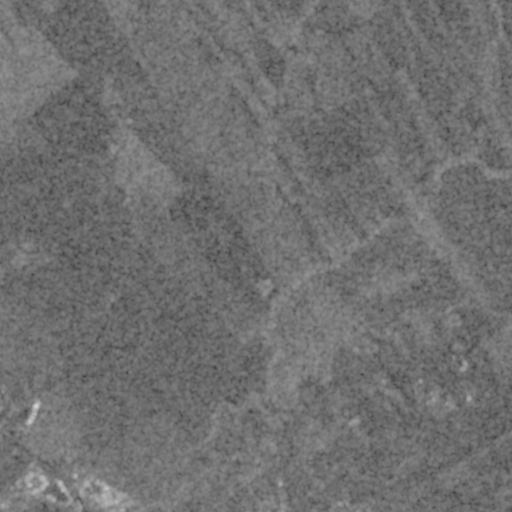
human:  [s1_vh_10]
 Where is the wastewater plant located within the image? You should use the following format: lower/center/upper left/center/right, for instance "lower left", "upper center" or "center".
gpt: The wastewater plant is located in the lower left of the image.
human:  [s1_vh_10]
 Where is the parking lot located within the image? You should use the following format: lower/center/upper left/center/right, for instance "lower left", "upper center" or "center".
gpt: There is no parking lot in the image.

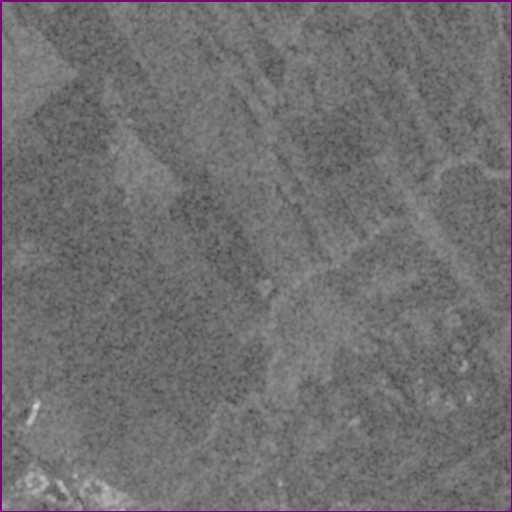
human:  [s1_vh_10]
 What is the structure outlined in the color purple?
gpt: The structure outlined in purple is a crop field.
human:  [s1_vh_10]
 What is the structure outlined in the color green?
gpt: There is no green outline.